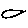
Label: fish